Question: I am working on java windows application. I am trying to connect to mysql server(Localhost via UNIX socket) using jdbc. But it is displaying an error message as '"Access denied for user 'root'@'ipaddress'.'I didn't get what is the problem.Is it the problem connecting to unix server from jdbc? If so how can I resolve this issue.Please help me regarding this.

Thanks in advance
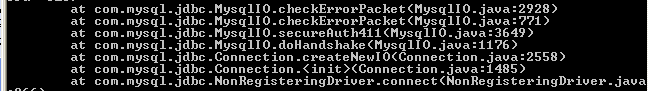
Answer: You need to set up mysql to allow remote connection for any users. The default syntax is:
grant on to @ identified by
eg
grant all on test.* to root@ipaddress identified by root
Will allow 'root' to connect from that IP using that password and give all permissions on all tables in that database.